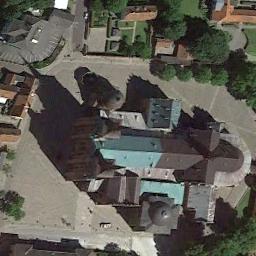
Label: church